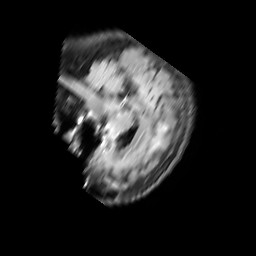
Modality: FLAIR
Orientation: sagittal
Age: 65
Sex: female
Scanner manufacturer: philips
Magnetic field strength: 3 T
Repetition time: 11 s
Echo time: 0.12 s